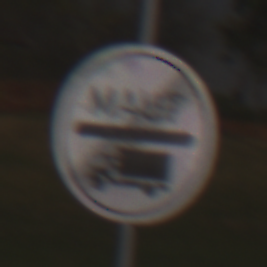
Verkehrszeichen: EndeMautpflicht
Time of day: Night
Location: Outdoor (Nature)
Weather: Clear
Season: NotSpecified
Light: Natural